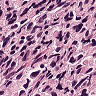
Metastatic tissue present: yes